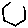
Label: hexagon